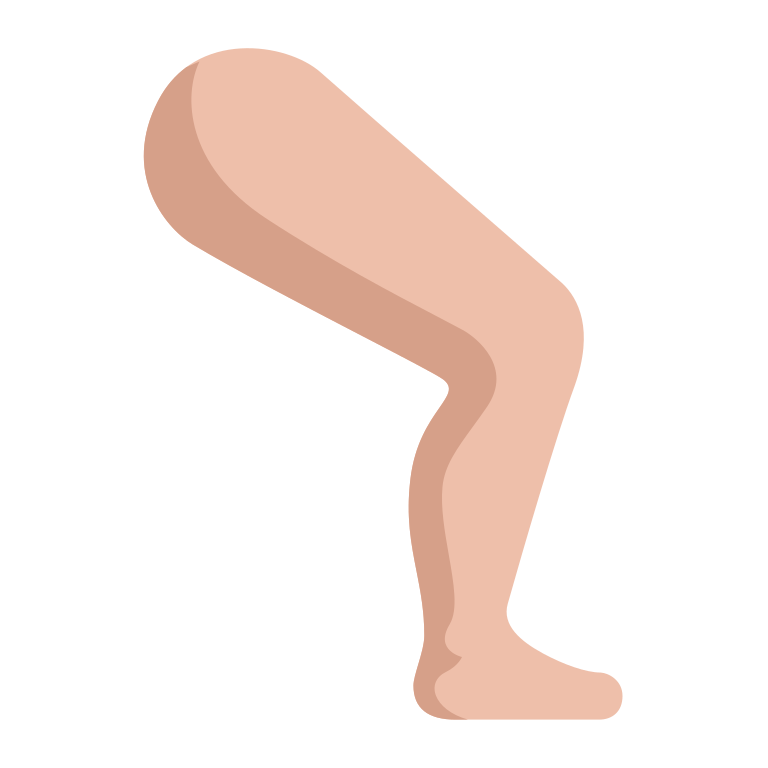
leg flat  light